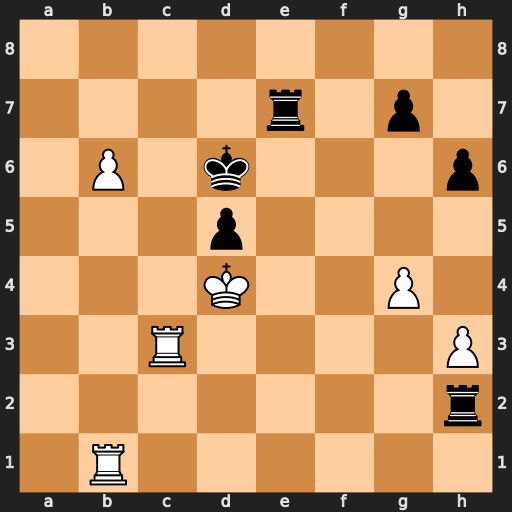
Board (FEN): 8/4r1p1/1P1k3p/3p4/3K2P1/2R4P/7r/1R6
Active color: w
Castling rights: -
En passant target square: -
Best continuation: b7 Rd2+ Rd3 Rxb7 Rxb7